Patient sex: F
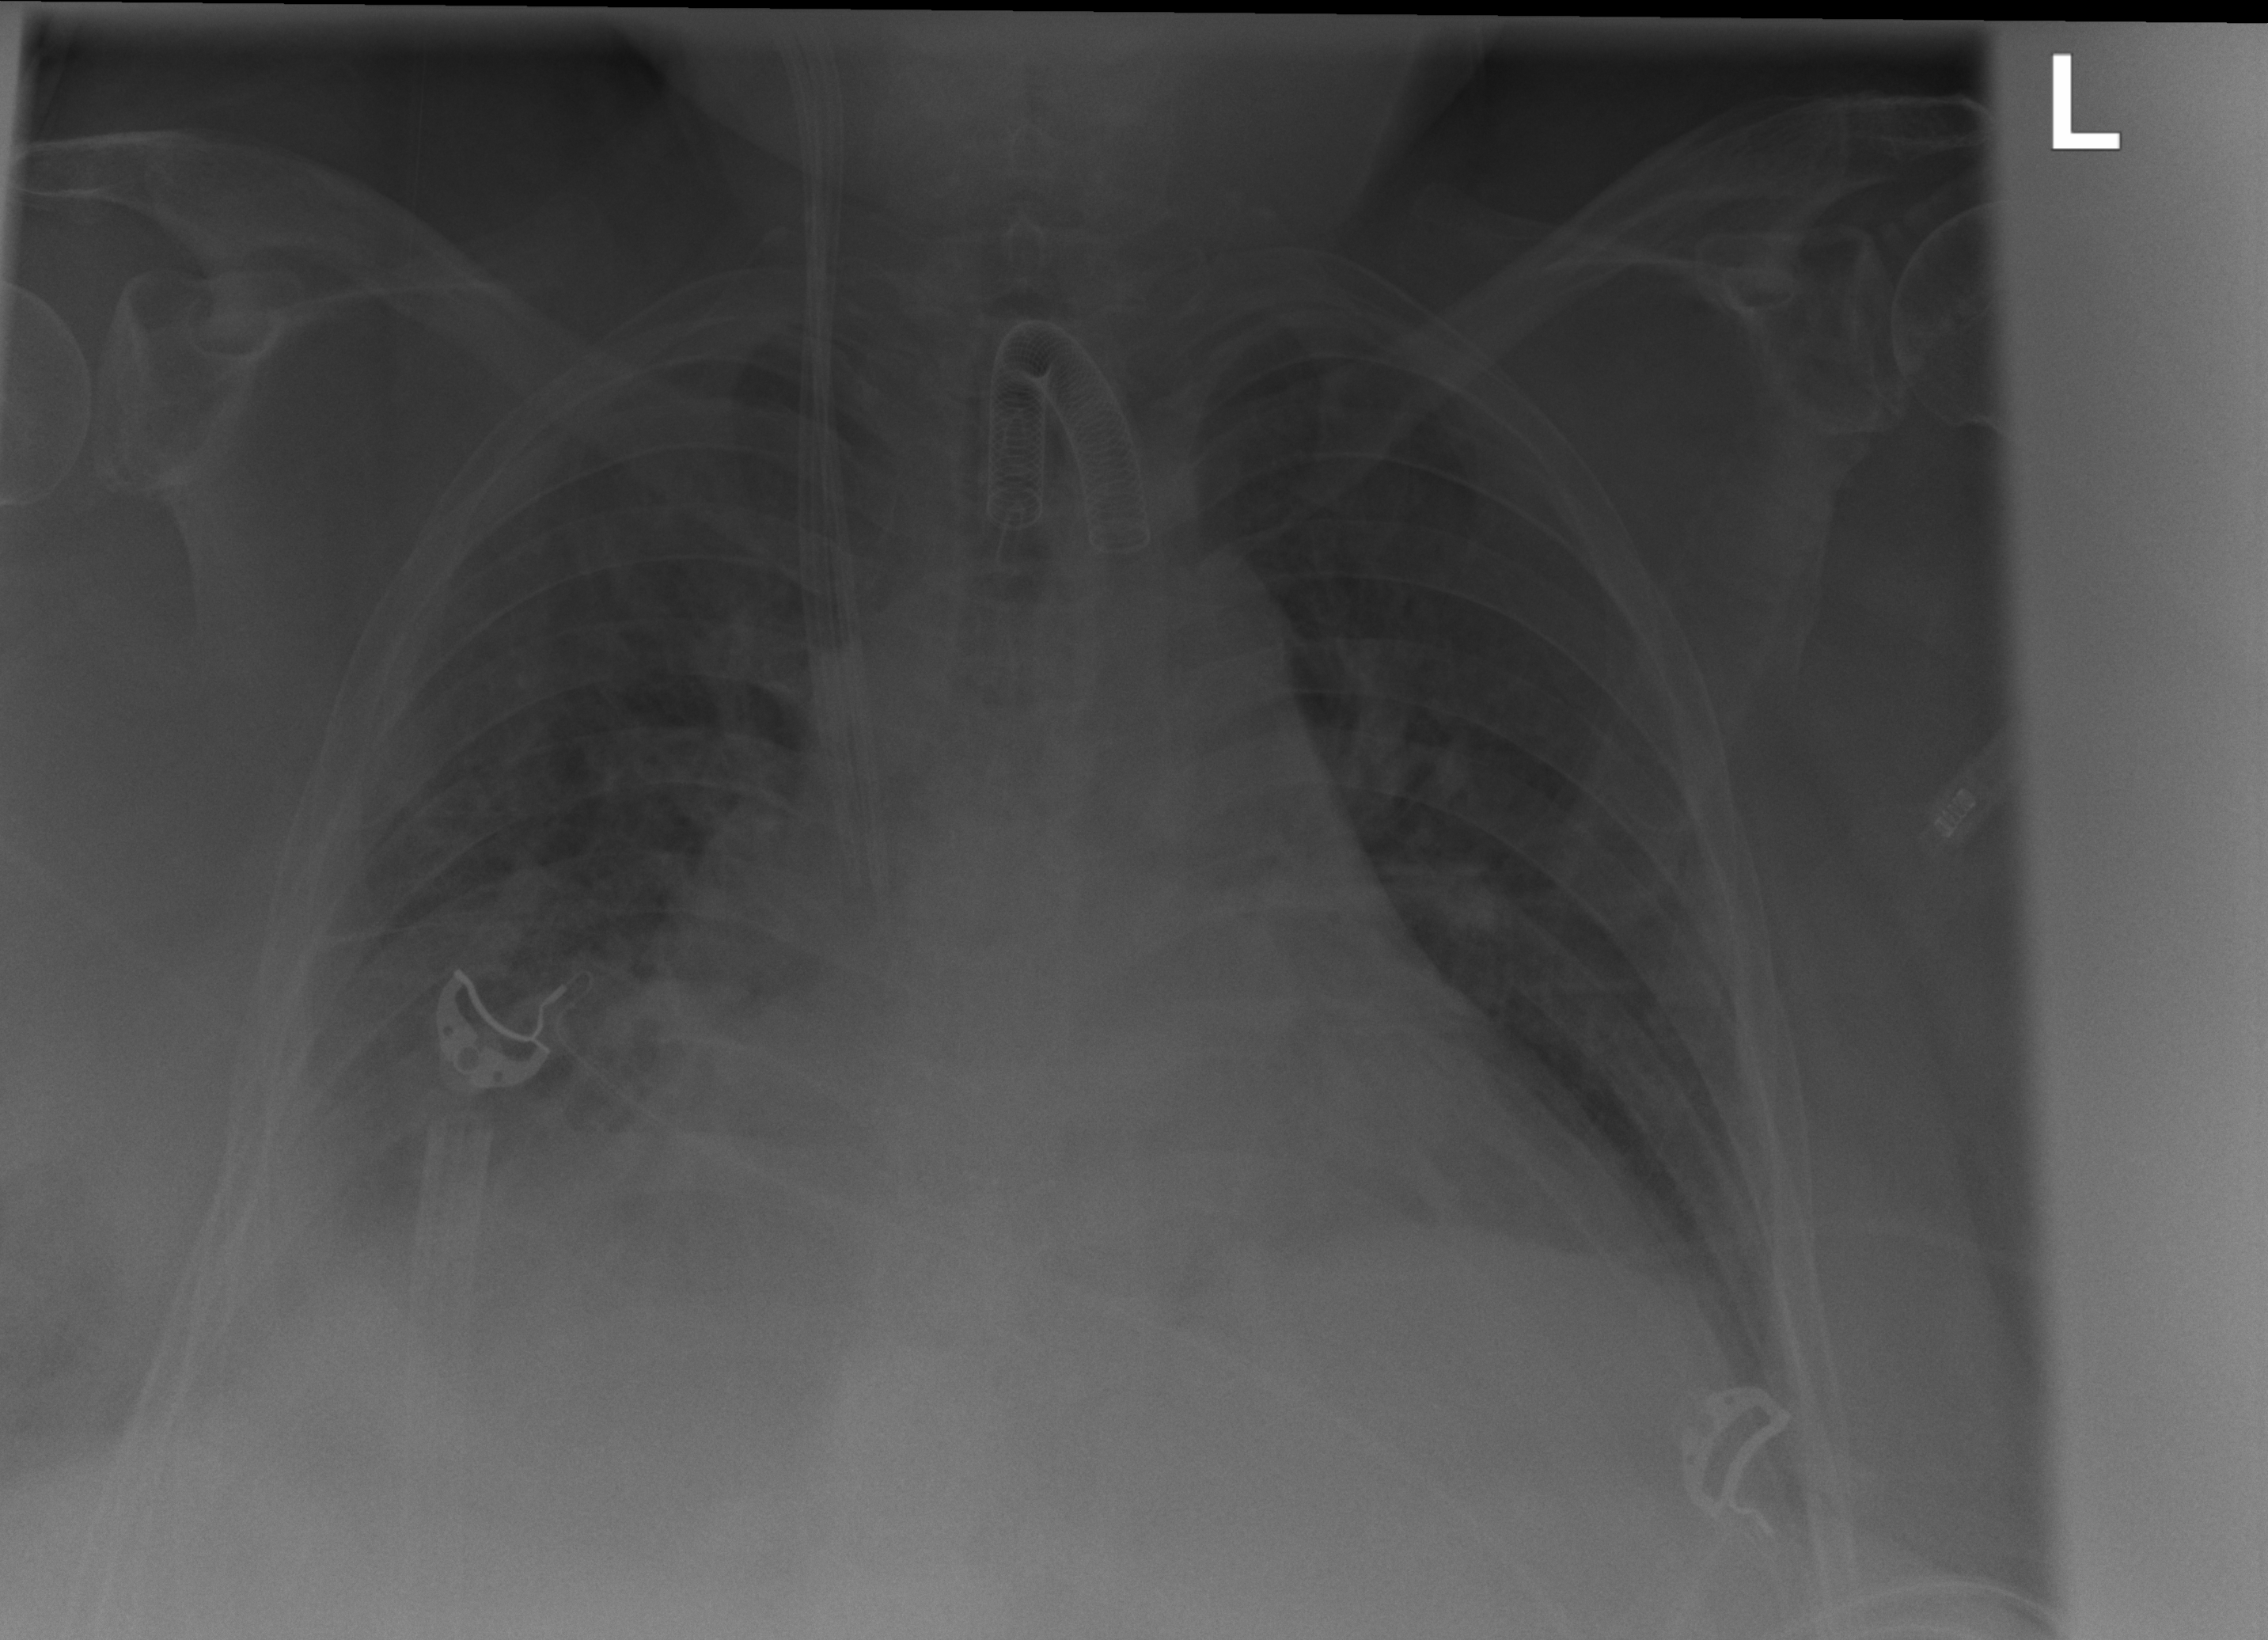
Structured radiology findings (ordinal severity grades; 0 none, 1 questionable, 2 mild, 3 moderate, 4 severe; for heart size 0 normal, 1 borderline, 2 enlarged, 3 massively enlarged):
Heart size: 2
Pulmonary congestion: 2
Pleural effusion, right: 3
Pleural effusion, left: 2
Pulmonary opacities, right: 3
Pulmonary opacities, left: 3
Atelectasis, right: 3
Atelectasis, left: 2